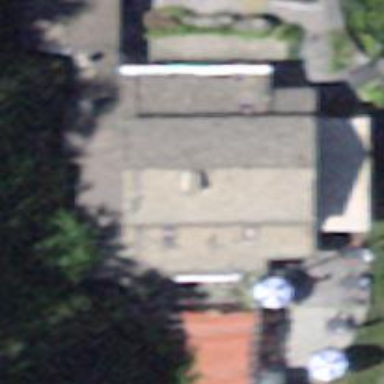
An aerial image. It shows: Restaurant.